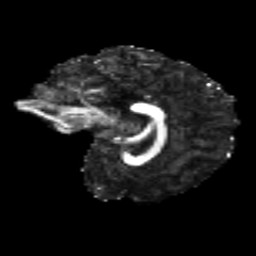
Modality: FA
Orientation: sagittal
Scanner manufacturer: siemens
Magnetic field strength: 3 T
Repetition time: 4.16 s
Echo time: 0.0806 s